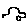
Label: car